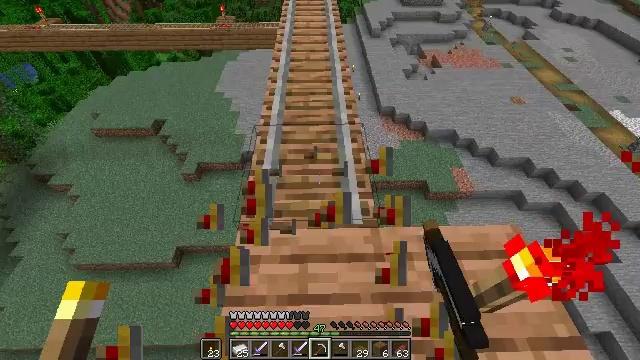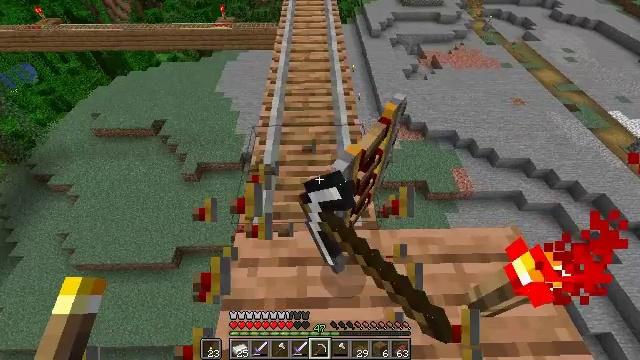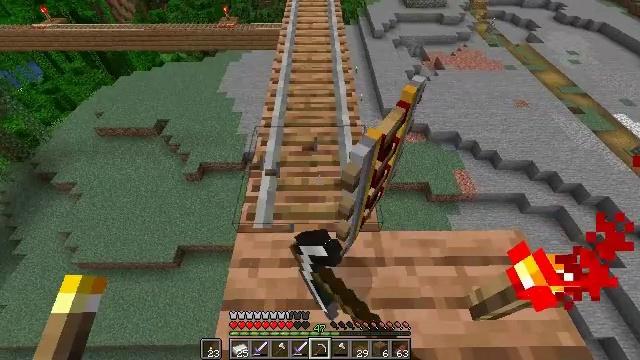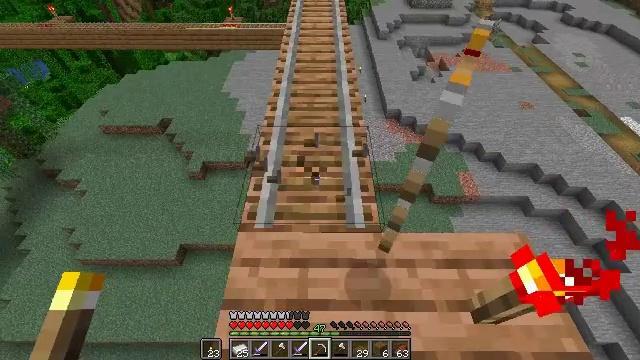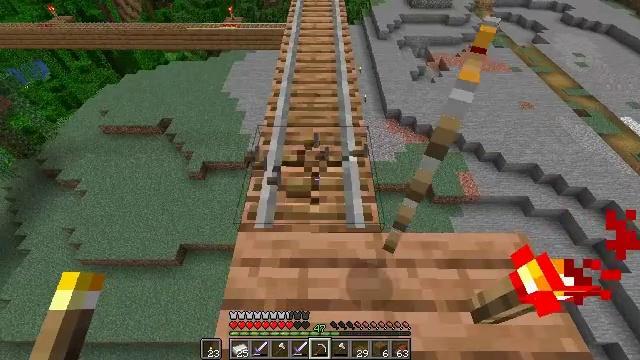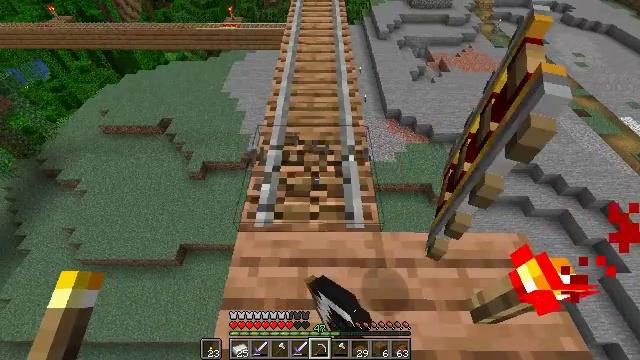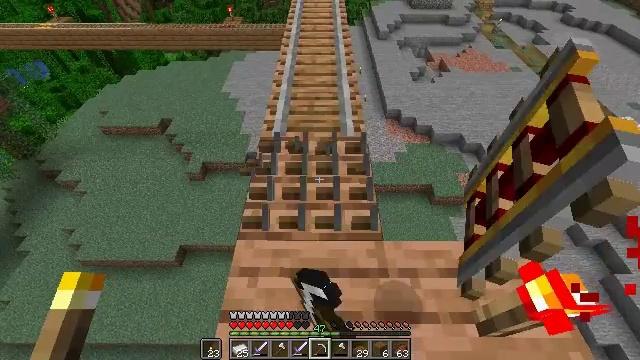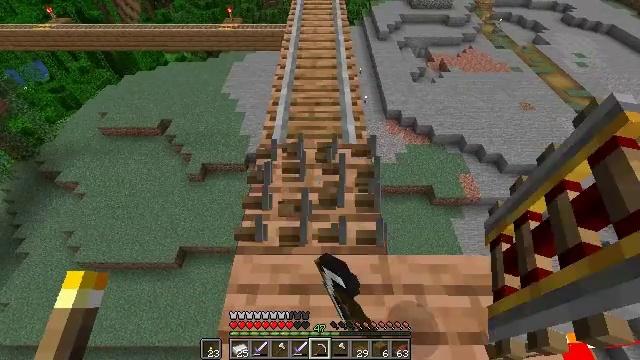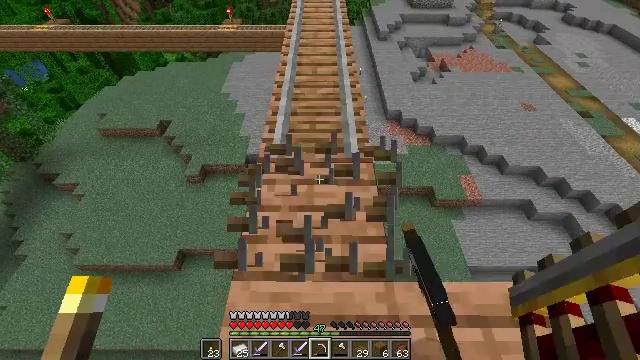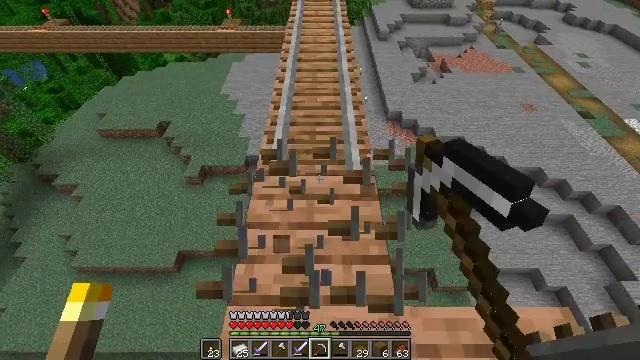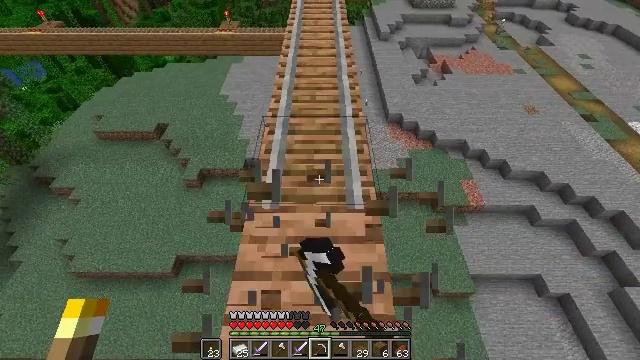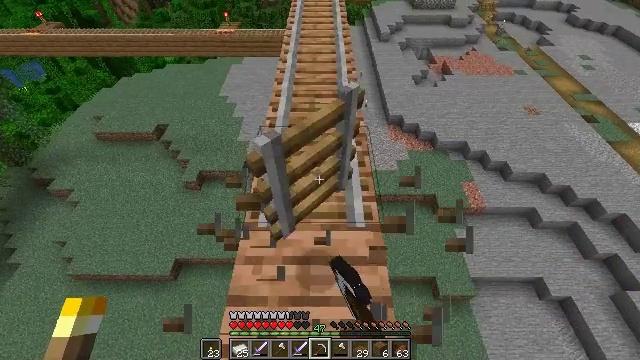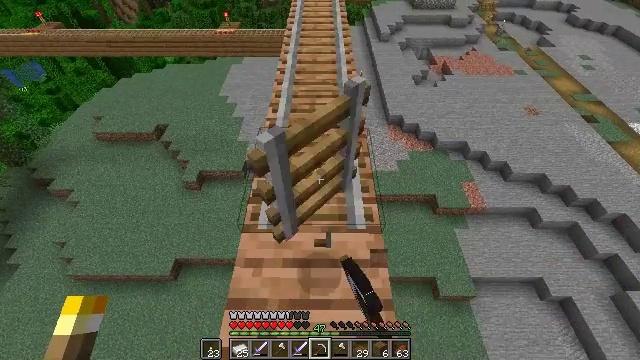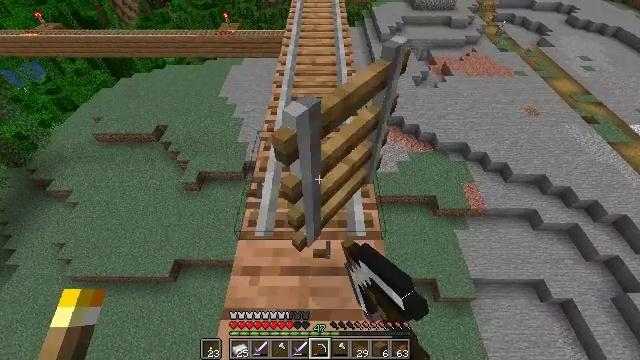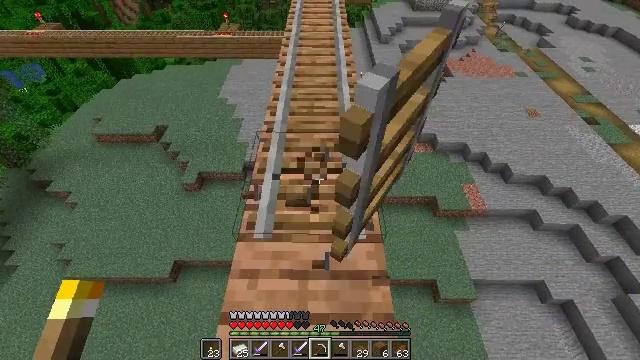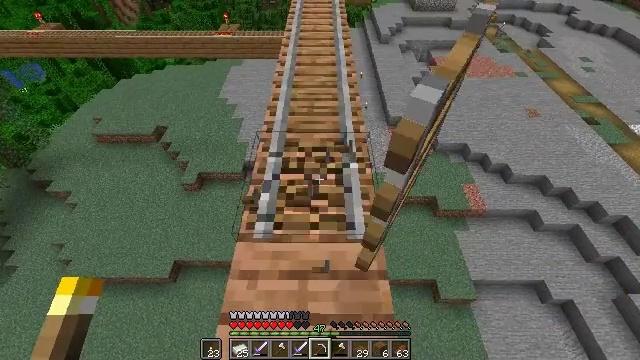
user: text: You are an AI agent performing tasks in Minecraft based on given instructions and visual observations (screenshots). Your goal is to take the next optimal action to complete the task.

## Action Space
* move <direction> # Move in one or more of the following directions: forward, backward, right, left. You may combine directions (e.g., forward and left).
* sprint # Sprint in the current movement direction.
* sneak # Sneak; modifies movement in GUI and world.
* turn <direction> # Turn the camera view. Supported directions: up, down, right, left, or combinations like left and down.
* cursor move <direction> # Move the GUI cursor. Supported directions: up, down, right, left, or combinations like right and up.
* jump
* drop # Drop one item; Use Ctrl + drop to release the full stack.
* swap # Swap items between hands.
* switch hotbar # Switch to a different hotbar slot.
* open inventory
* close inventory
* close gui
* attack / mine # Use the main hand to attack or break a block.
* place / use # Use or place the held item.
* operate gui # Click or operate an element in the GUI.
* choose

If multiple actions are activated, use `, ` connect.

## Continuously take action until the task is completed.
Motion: motion action
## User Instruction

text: Recycle the rail from an abandoned track.
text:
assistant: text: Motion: attack / mine
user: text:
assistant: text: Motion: attack / mine
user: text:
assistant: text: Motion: attack / mine
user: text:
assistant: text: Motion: attack / mine
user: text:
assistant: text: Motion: attack / mine
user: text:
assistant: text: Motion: move forward, attack / mine
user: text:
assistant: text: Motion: move forward, attack / mine
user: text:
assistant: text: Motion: move forward, attack / mine
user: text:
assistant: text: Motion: move forward, attack / mine
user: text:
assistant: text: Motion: move forward, attack / mine
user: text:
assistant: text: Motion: attack / mine
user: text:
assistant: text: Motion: attack / mine
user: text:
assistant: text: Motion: attack / mine
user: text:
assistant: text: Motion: attack / mine
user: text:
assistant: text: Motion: attack / mine
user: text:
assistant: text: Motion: move forward, attack / mine
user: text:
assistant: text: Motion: move forward, attack / mine
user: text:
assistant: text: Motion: move forward, attack / mine
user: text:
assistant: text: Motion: move forward, attack / mine
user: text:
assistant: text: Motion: move forward, attack / mine
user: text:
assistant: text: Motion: attack / mine
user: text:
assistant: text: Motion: attack / mine
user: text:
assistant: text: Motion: attack / mine
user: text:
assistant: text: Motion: attack / mine
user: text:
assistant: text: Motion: attack / mine
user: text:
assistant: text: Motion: move forward, attack / mine
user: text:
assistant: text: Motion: move forward, turn left, attack / mine
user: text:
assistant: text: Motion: move forward, attack / mine
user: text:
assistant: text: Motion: move forward, attack / mine
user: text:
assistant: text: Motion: attack / mine